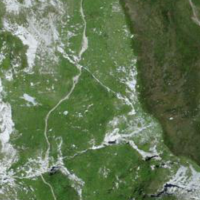
EUNIS habitat code: 31
Species observed at this site:
Gentianella campestris
Phyteuma orbiculare